Question: I am working in 'R' with the package 'smacof'.
I have a  on which I would like to see the points 1 to 10 in Red, and the others leave black.
I made it with the following commands:
'''
nations_indscal2<-smacofIndDiff(nations_list, ndim=2, metric=FALSE,
constraint="indscal",itmax=10000)
nations_indscal2$gspace
plot(nations_indscal2)
nations_indscal2$cweights
weightspace(nations_indscal2,20,1,2)
'''
I tried (for point 1):
'''
text(nations_indscal2$cweights[[1]], col="red")
weightspace(nations_indscal2,20,1,2)
'''
I get no error, but it doesn't work either. Any ideas where I am wrong?
Please find a reproducible example of the 'nations_list' here:
'''
list(structure(c(6, 1, 6, 6, 5, 8, 6, 7, 5, 6, 5, 5, 7, 8, 8,
8, 8, 7, 6, 7, 8, 7, 3, 5, 8, 6, 5, 8, 8, 7, 8, 2, 5, 6, 1, 8,
5, 3, 7, 4, 7, 1, 2, 3, 8), Labels = c("Brazil", "Congo", "Cuba",
"Egypt", "France", "India", "Israel", "Japan", "China", "USA"
), Size = 10L, call = as.dist.default(m = data, diag = TRUE,
upper = FALSE), class = "dist", Diag = TRUE, Upper = FALSE),
structure(c(6, 1, 6, 6, 5, 8, 6, 7, 5, 6, 5, 5, 7, 8, 8,
8, 8, 7, 6, 7, 8, 7, 3, 5, 8, 6, 5, 8, 8, 7, 8, 2, 5, 6,
1, 8, 5, 3, 7, 4, 7, 1, 2, 3, 8), Labels = c("Brazil", "Congo",
"Cuba", "Egypt", "France", "India", "Israel", "Japan", "China",
"USA"), Size = 10L, call = as.dist.default(m = data, diag = TRUE,
upper = FALSE), class = "dist", Diag = TRUE, Upper = FALSE),
structure(c(6, 5, 5, 5, 5, 6, 5, 5, 5, 6, 5, 6, 5, 6, 6,
6, 6, 6, 5, 7, 6, 6, 5, 5, 6, 4, 4, 6, 6, 6, 6, 5, 6, 6,
2, 6, 5, 4, 5, 4, 6, 3, 3, 3, 6), Labels = c("Brazil", "Congo",
"Cuba", "Egypt", "France", "India", "Israel", "Japan", "China",
"USA"), Size = 10L, call = as.dist.default(m = data, diag = TRUE,
upper = FALSE), class = "dist", Diag = TRUE, Upper = FALSE),
structure(c(7, 5, 6, 7, 7, 7, 6, 7, 6, 7, 4, 5, 7, 7, 7,
7, 7, 7, 7, 8, 7, 7, 7, 7, 5, 7, 7, 7, 8, 5, 7, 6, 8, 7,
5, 7, 7, 4, 7, 6, 7, 4, 4, 5, 6), Labels = c("Brazil", "Congo",
"Cuba", "Egypt", "France", "India", "Israel", "Japan", "China",
"USA"), Size = 10L, call = as.dist.default(m = data, diag = TRUE,
upper = FALSE), class = "dist", Diag = TRUE, Upper = FALSE),
structure(c(7, 5, 7, 5, 3, 7, 4, 3, 4, 7, 6, 6, 7, 7, 7,
7, 8, 7, 6, 6, 7, 6, 4, 5, 7, 7, 7, 7, 8, 7, 7, 6, 5, 6,
1, 6, 4, 2, 5, 7, 6, 7, 1, 5, 5), Labels = c("Brazil", "Congo",
"Cuba", "Egypt", "France", "India", "Israel", "Japan", "China",
"USA"), Size = 10L, call = as.dist.default(m = data, diag = TRUE,
upper = FALSE), class = "dist", Diag = TRUE, Upper = FALSE),
structure(c(7, 5, 7, 7, 7, 7, 7, 7, 6, 7, 6, 6, 7, 7, 7,
7, 8, 7, 7, 7, 7, 7, 7, 5, 6, 5, 6, 7, 6, 7, 7, 7, 6, 7,
5, 6, 7, 6, 7, 7, 7, 6, 4, 7, 7), Labels = c("Brazil", "Congo",
"Cuba", "Egypt", "France", "India", "Israel", "Japan", "China",
"USA"), Size = 10L, call = as.dist.default(m = data, diag = TRUE,
upper = FALSE), class = "dist", Diag = TRUE, Upper = FALSE),
structure(c(5, 3, 4, 7, 2, 3, 6, 3, 6, 4, 6, 7, 5, 4, 6,
6, 7, 1, 5, 2, 4, 6, 4, 3, 5, 4, 2, 5, 5, 6, 6, 5, 4, 3,
1, 5, 4, 4, 5, 5, 6, 6, 3, 2, 2), Labels = c("Brazil", "Congo",
"Cuba", "Egypt", "France", "India", "Israel", "Japan", "China",
"USA"), Size = 10L, call = as.dist.default(m = data, diag = TRUE,
upper = FALSE), class = "dist", Diag = TRUE, Upper = FALSE),
structure(c(6, 5, 6, 5, 4, 7, 7, 6, 6, 5, 5, 6, 6, 8, 8,
7, 7, 7, 7, 7, 8, 8, 6, 7, 5, 6, 5, 8, 7, 7, 7, 5, 6, 7,
4, 8, 6, 6, 6, 7, 7, 3, 4, 5, 6), Labels = c("1", "2", "3",
"4", "5", "6", "7", "8", "9", "10"), Size = 10L, call = as.dist.default(m = data,
diag = TRUE, upper = FALSE), class = "dist", Diag = TRUE, Upper = FALSE),
structure(c(5, 3, 6, 7, 6, 6, 7, 6, 6, 6, 5, 7, 6, 7, 6,
7, 7, 7, 7, 6, 6, 7, 6, 6, 7, 6, 5, 7, 7, 8, 7, 7, 6, 7,
3, 5, 5, 5, 7, 6, 6, 7, 1, 6, 6), Labels = c("Brazil", "Congo",
"Cuba", "Egypt", "France", "India", "Israel", "Japan", "China",
"USA"), Size = 10L, call = as.dist.default(m = data, diag = TRUE,
upper = FALSE), class = "dist", Diag = TRUE, Upper = FALSE),
structure(c(4, 2, 2, 6, 6, 3, 8, 7, 6, 1, 2, 8, 4, 2, 8,
7, 7, 7, 7, 7, 7, 8, 4, 8, 7, 1, 2, 8, 2, 8, 8, 8, 8, 8,
2, 7, 7, 1, 8, 8, 7, 8, 2, 3, 8), Labels = c("Brazil", "Congo",
"Cuba", "Egypt", "France", "India", "Israel", "Japan", "China",
"USA"), Size = 10L, call = as.dist.default(m = data, diag = TRUE,
upper = FALSE), class = "dist", Diag = TRUE, Upper = FALSE),
structure(c(3, 3, 4, 5, 3, 5, 6, 6, 6, 4, 2, 4, 5, 5, 5,
2, 7, 3, 4, 3, 5, 2, 3, 7, 6, 3, 4, 7, 5, 2, 5, 6, 8, 3,
7, 7, 7, 7, 7, 7, 5, 8, 2, 7, 1), Labels = c("Brazil", "Congo",
"Cuba", "Egypt", "France", "India", "Israel", "Japan", "China",
"USA"), Size = 10L, call = as.dist.default(m = data, diag = TRUE,
upper = FALSE), class = "dist", Diag = TRUE, Upper = FALSE),
structure(c(7, 6, 7, 7, 7, 8, 8, 8, 6, 7, 6, 6, 8, 8, 8,
8, 8, 8, 8, 7, 8, 8, 5, 8, 8, 8, 6, 8, 8, 8, 8, 4, 5, 8,
2, 8, 7, 7, 8, 5, 8, 2, 7, 3, 8), Labels = c("Brazil", "Congo",
"Cuba", "Egypt", "France", "India", "Israel", "Japan", "China",
"USA"), Size = 10L, call = as.dist.default(m = data, diag = TRUE,
upper = FALSE), class = "dist", Diag = TRUE, Upper = FALSE),
structure(c(5, 3, 4, 4, 4, 6, 3, 4, 4, 4, 5, 4, 5, 5, 4,
3, 4, 2, 4, 4, 4, 5, 2, 7, 4, 4, 6, 4, 2, 5, 4, 4, 4, 3,
3, 3, 4, 3, 2, 5, 4, 1, 4, 1, 5), Labels = c("Brazil", "Congo",
"Cuba", "Egypt", "France", "India", "Israel", "Japan", "China",
"USA"), Size = 10L, call = as.dist.default(m = data, diag = TRUE,
upper = FALSE), class = "dist", Diag = TRUE, Upper = FALSE),
structure(c(6, 6, 7, 5, 7, 7, 6, 7, 6, 6, 6, 3, 6, 7, 7,
6, 7, 2, 6, 4, 6, 7, 2, 7, 4, 4, 5, 4, 2, 4, 6, 4, 2, 7,
3, 6, 7, 3, 7, 3, 6, 2, 6, 2, 6), Labels = c("Brazil", "Congo",
"Cuba", "Egypt", "France", "India", "Israel", "Japan", "China",
"USA"), Size = 10L, call = as.dist.default(m = data, diag = TRUE,
upper = FALSE), class = "dist", Diag = TRUE, Upper = FALSE),
structure(c(6, 6, 7, 8, 6, 6, 7, 7, 8, 7, 6, 8, 6, 6, 7,
7, 8, 7, 8, 7, 8, 4, 3, 8, 7, 6, 5, 7, 7, 7, 8, 7, 7, 8,
2, 6, 7, 6, 8, 7, 7, 8, 1, 8, 8), Labels = c("Brazil", "Congo",
"Cuba", "Egypt", "France", "India", "Israel", "Japan", "China",
"USA"), Size = 10L, call = as.dist.default(m = data, diag = TRUE,
upper = FALSE), class = "dist", Diag = TRUE, Upper = FALSE),
structure(c(8, 7, 7, 7, 8, 7, 7, 8, 7, 7, 7, 6, 7, 8, 8,
8, 8, 7, 8, 7, 7, 6, 6, 8, 7, 7, 6, 7, 7, 7, 7, 6, 7, 8,
6, 6, 7, 7, 7, 8, 8, 6, 5, 8, 8), Labels = c("Brazil", "Congo",
"Cuba", "Egypt", "France", "India", "Israel", "Japan", "China",
"USA"), Size = 10L, call = as.dist.default(m = data, diag = TRUE,
upper = FALSE), class = "dist", Diag = TRUE, Upper = FALSE),
structure(c(6, 4, 6, 4, 5, 5, 6, 6, 7, 4, 5, 7, 6, 7, 5,
5, 8, 5, 7, 7, 4, 5, 2, 8, 5, 5, 4, 5, 5, 7, 7, 6, 3, 7,
2, 3, 4, 6, 6, 6, 4, 7, 3, 6, 8), Labels = c("Brazil", "Congo",
"Cuba", "Egypt", "France", "India", "Israel", "Japan", "China",
"USA"), Size = 10L, call = as.dist.default(m = data, diag = TRUE,
upper = FALSE), class = "dist", Diag = TRUE, Upper = FALSE),
structure(c(5, 2, 6, 6, 7, 6, 7, 7, 5, 5, 4, 7, 5, 6, 7,
7, 7, 7, 7, 6, 6, 6, 7, 7, 6, 7, 3, 6, 5, 8, 7, 7, 7, 6,
3, 4, 4, 3, 7, 5, 7, 7, 0, 6, 7), Labels = c("Brazil", "Congo",
"Cuba", "Egypt", "France", "India", "Israel", "Japan", "China",
"USA"), Size = 10L, call = as.dist.default(m = data, diag = TRUE,
upper = FALSE), class = "dist", Diag = TRUE, Upper = FALSE),
structure(c(7, 5, 5, 6, 6, 6, 6, 5, 6, 5, 5, 7, 7, 7, 6,
5, 7, 4, 8, 6, 8, 6, 4, 8, 5, 5, 6, 6, 5, 7, 4, 2, 4, 7,
1, 5, 4, 4, 6, 5, 6, 0, 2, 5, 8), Labels = c("Brazil", "Congo",
"Cuba", "Egypt", "France", "India", "Israel", "Japan", "China",
"USA"), Size = 10L, call = as.dist.default(m = data, diag = TRUE,
upper = FALSE), class = "dist", Diag = TRUE, Upper = FALSE),
structure(c(4, 1, 2, 7, 2, 3, 1, 1, 8, 2, 1, 8, 2, 2, 2,
1, 7, 1, 7, 1, 1, 0, 0, 7, 7, 2, 2, 2, 0, 8, 8, 8, 8, 8,
2, 1, 1, 0, 6, 2, 0, 7, 1, 8, 8), Labels = c("Brazil", "Congo",
"Cuba", "Egypt", "France", "India", "Israel", "Japan", "China",
"USA"), Size = 10L, call = as.dist.default(m = data, diag = TRUE,
upper = FALSE), class = "dist", Diag = TRUE, Upper = FALSE))
'''
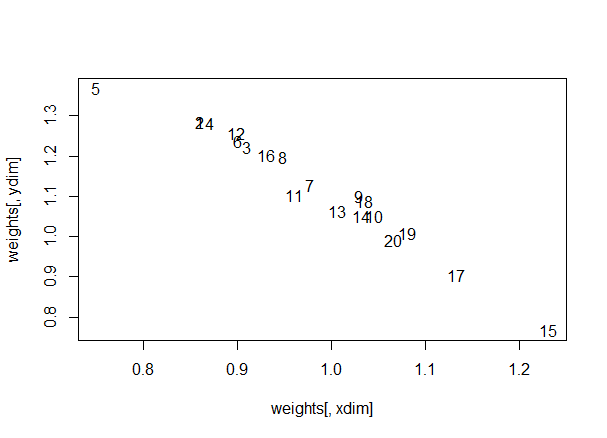
Answer: I rewrite your weightspace function:
'''
nindividuals <- 15
weights <- sapply(nations_indscal2$cweights[1:nindividuals],diag)
plot(x=weights[1,],y = weights[2,],type ='n')
text(x=weights[1,],y = weights[2,],
labels = seq(1,nindividuals),cex=1,col = c(rep('red',10),rep(1,6)))
'''